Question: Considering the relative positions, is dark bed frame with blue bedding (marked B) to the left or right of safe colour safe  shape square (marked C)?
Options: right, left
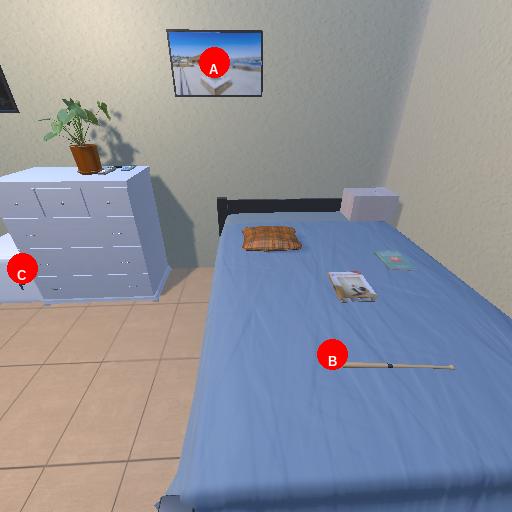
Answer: right